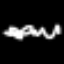
Label: airplane